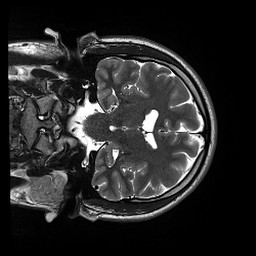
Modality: T2w
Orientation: coronal
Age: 27
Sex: male